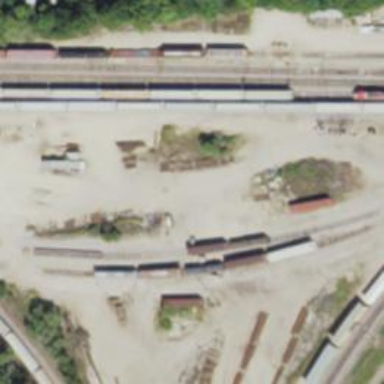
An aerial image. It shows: Railway yard used for servicing trains.